Current action and preconditions to check: trajectory_clear

Your task: For each precondition in the list above, predict whether it will hold at this action.

Consider the current scene as observed from the mobile robot's camera, and analyze the predicted future states of all dynamic agents (e.g., people, animals, vehicles, or any moving entities) within the NEXT SECOND.

IMPORTANT: Only answer "very likely" if you are absolutely certain—based on strong, clear evidence—that a dynamic agent will violate the precondition in the predicted future state. Do NOT answer "very likely" for unlikely, ambiguous, or low-probability risks.

Ask yourself for each precondition: Is there a high probability, with clear and convincing evidence, that the predicted future states of any dynamic agent will interfere with the predicted future state of the currently executing action within the NEXT SECOND, causing that precondition to fail?

Assess the risk level based on these predictions. Use "likely" or "very likely" if motions create a clear risk of interference.

Use "neutral" or "improbable" if agents are nearby but their predicted paths are clearly diverging or non-conflicting.

Failure Risk Categories: "very improbable", "improbable", "neutral", "likely", "very likely"

Answer Format: Output ONLY the probability_of_failure value from these categories: "very improbable", "improbable", "neutral", "likely", "very likely"

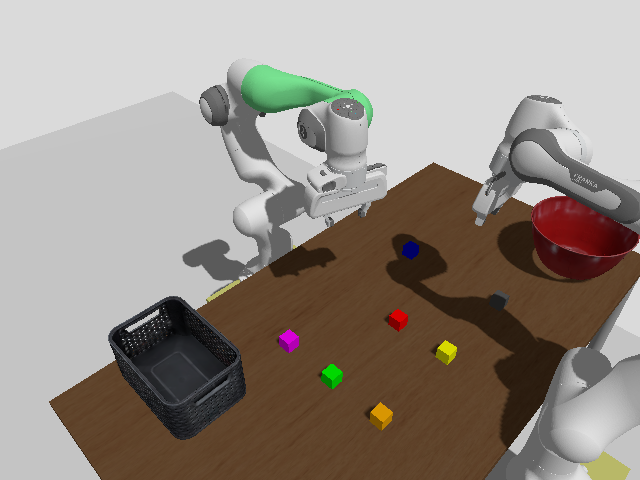

Answer: very improbable